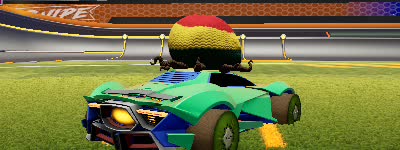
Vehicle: werewolf